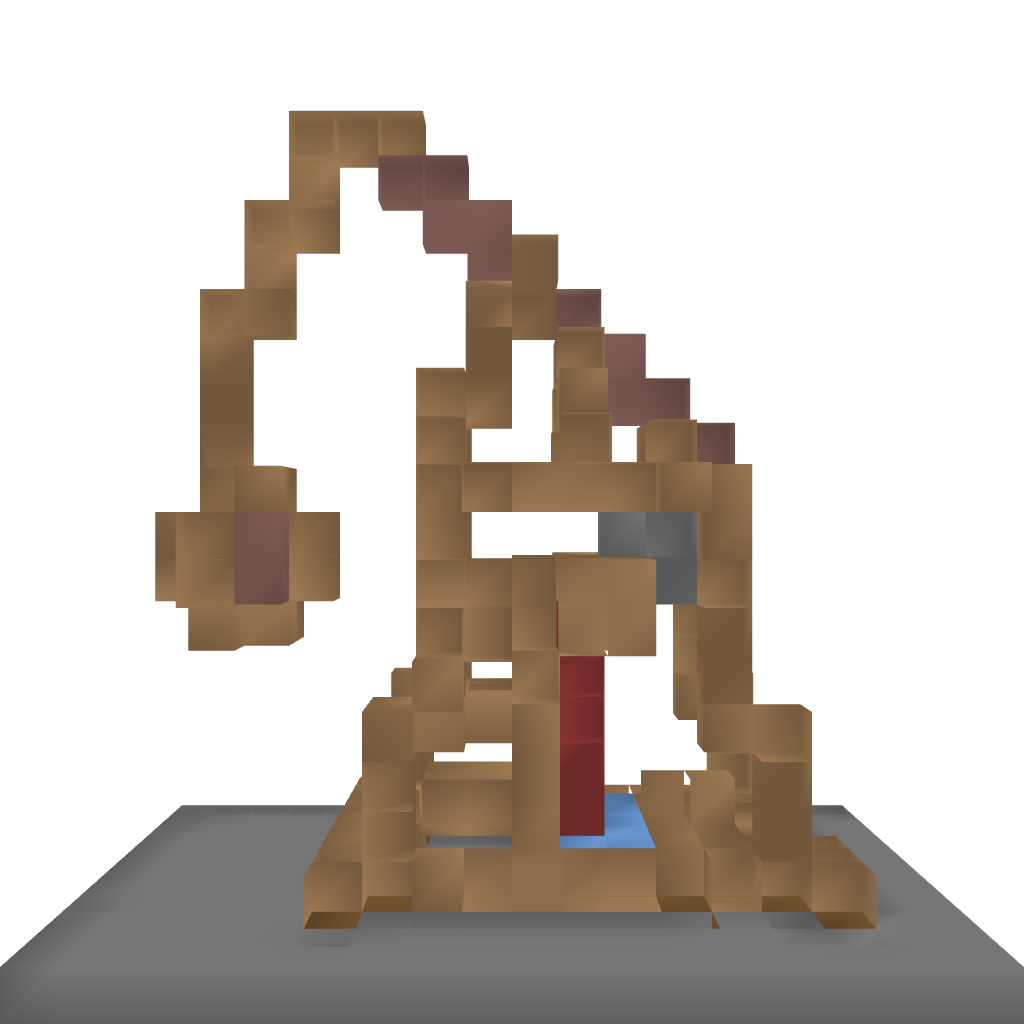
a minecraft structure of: Medieval Trebuchet v1.0